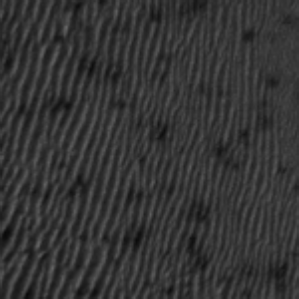
Label: frost